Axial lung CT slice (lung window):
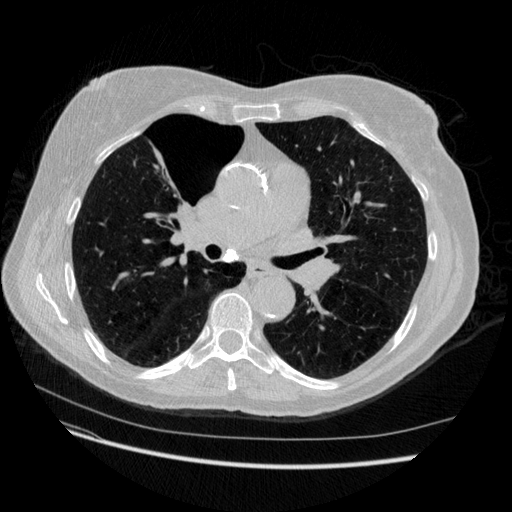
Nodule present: no